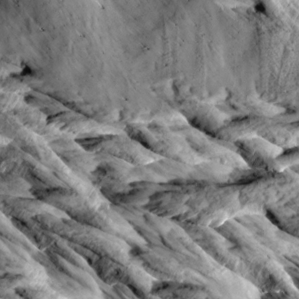
Label: non_frost